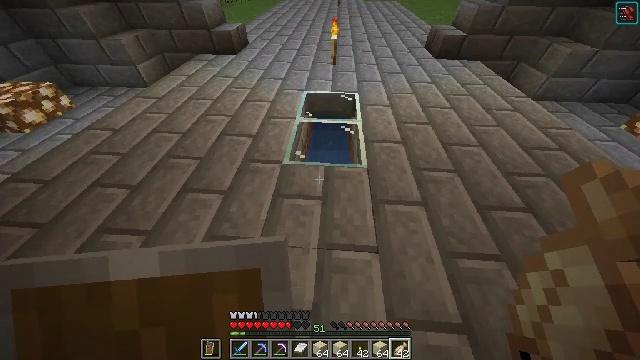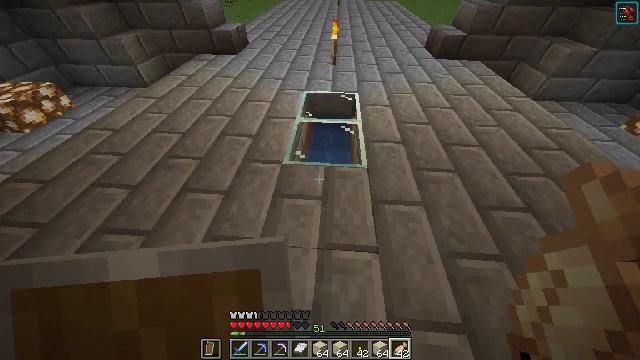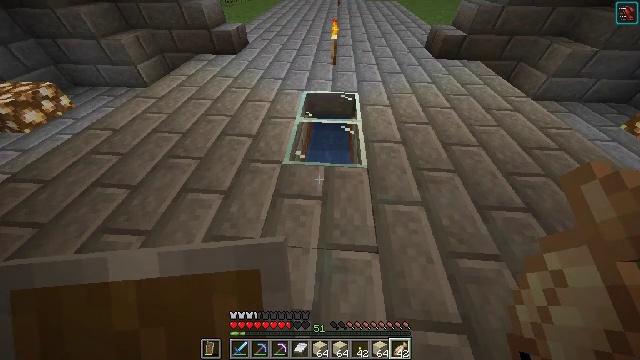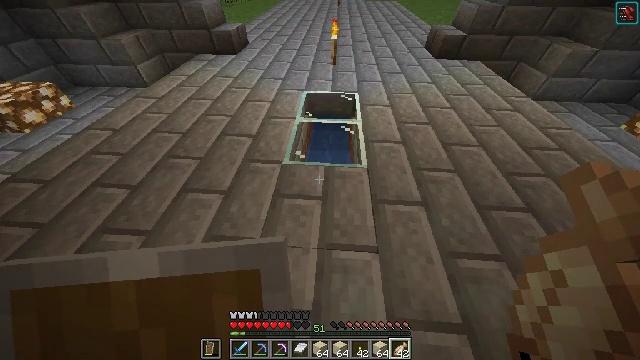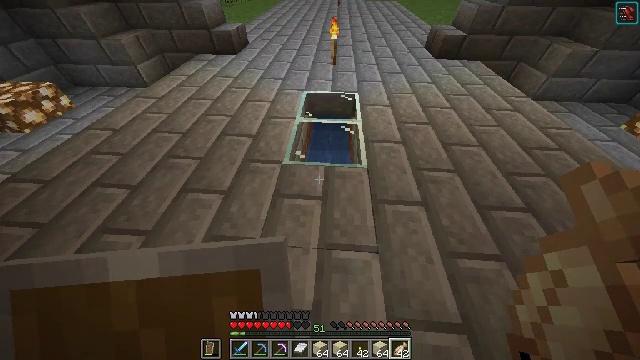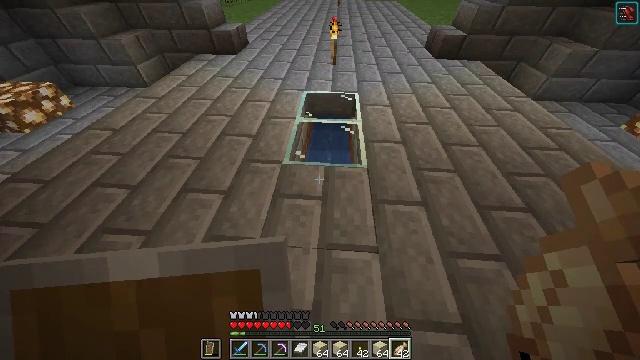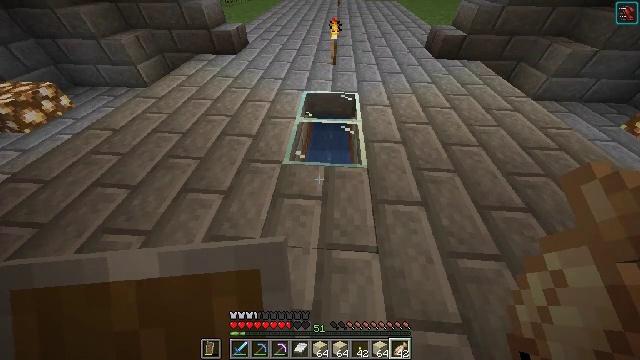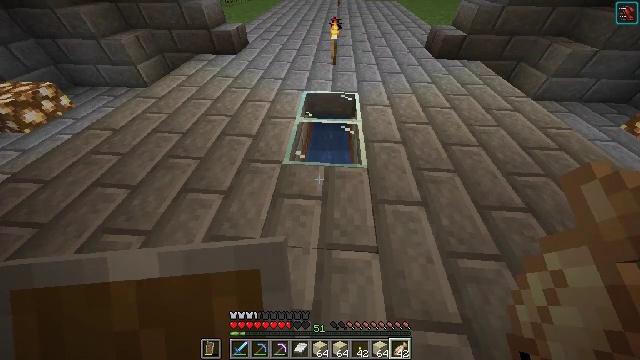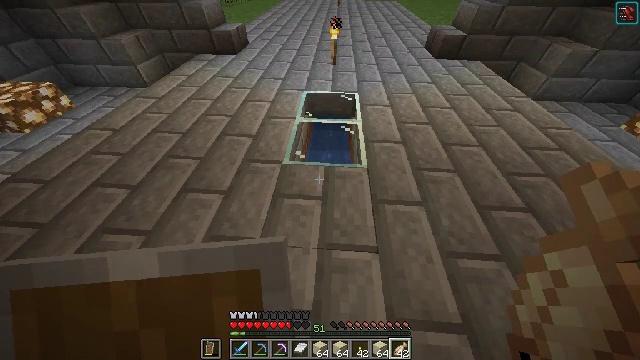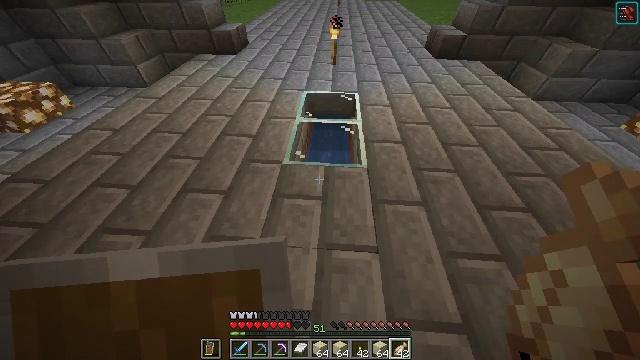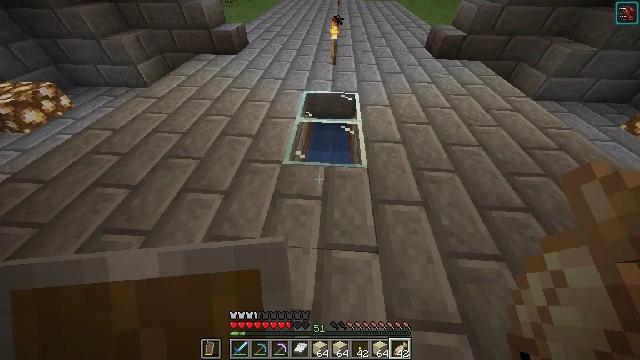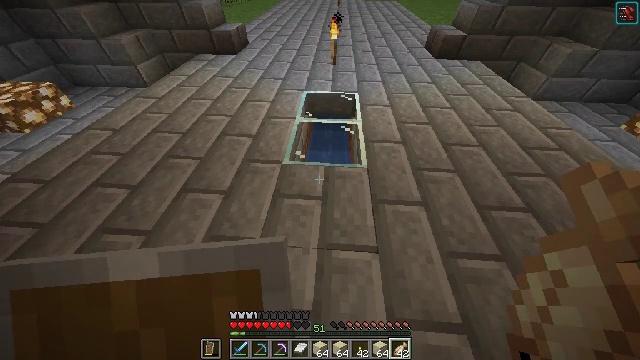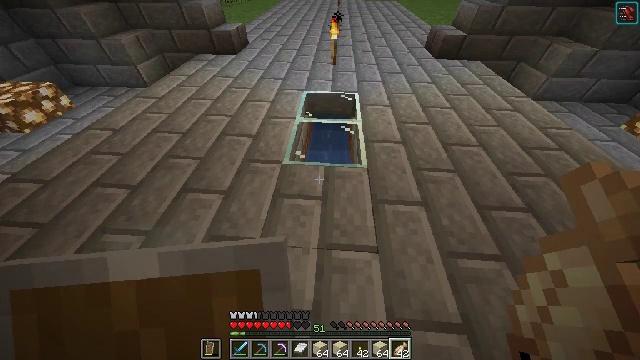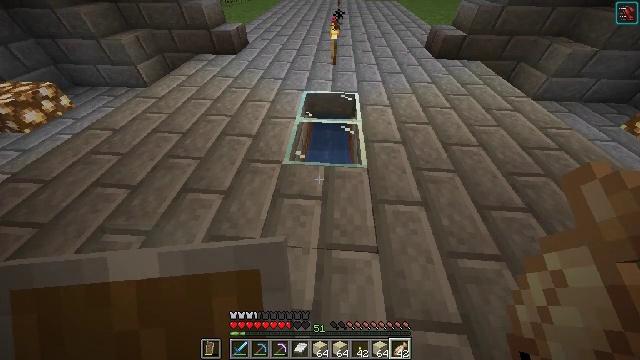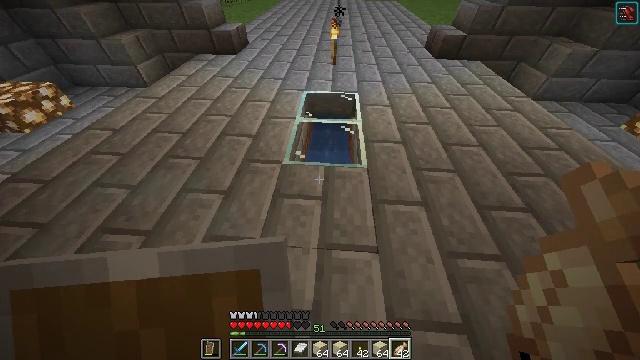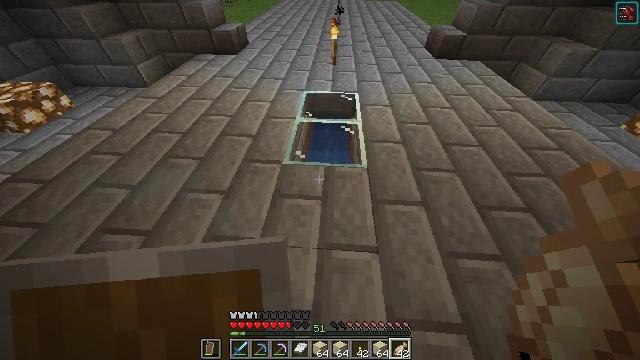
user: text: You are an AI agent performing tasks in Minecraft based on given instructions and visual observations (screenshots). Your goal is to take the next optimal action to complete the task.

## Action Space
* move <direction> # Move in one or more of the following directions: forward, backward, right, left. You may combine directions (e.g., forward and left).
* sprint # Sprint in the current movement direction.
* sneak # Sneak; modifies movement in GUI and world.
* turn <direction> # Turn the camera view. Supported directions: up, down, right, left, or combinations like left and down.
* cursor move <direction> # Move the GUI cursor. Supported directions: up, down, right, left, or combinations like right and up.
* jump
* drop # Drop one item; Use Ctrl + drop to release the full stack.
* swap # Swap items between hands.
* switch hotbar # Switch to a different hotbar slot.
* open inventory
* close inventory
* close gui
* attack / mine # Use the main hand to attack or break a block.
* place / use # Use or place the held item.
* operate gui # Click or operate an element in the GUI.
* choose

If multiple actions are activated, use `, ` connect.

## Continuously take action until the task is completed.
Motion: motion action
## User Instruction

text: Open a crafting table and craft the TNT.
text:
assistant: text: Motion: no_op
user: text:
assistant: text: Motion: no_op
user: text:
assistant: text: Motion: no_op
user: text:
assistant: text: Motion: no_op
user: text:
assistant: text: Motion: no_op
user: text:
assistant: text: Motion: no_op
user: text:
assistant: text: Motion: no_op
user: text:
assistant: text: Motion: no_op
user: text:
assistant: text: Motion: no_op
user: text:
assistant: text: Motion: no_op
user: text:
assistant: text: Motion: no_op
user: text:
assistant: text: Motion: no_op
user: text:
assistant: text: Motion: no_op
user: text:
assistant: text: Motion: no_op
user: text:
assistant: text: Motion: no_op
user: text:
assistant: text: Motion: no_op
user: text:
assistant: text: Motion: no_op
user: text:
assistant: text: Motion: no_op
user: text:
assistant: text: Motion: no_op
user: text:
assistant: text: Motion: no_op
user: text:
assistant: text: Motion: no_op
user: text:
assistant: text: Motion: no_op
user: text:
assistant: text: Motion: no_op
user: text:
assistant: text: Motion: no_op
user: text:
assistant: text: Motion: no_op
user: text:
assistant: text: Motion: no_op
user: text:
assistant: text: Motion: no_op
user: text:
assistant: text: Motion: no_op
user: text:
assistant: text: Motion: no_op
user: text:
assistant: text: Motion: no_op